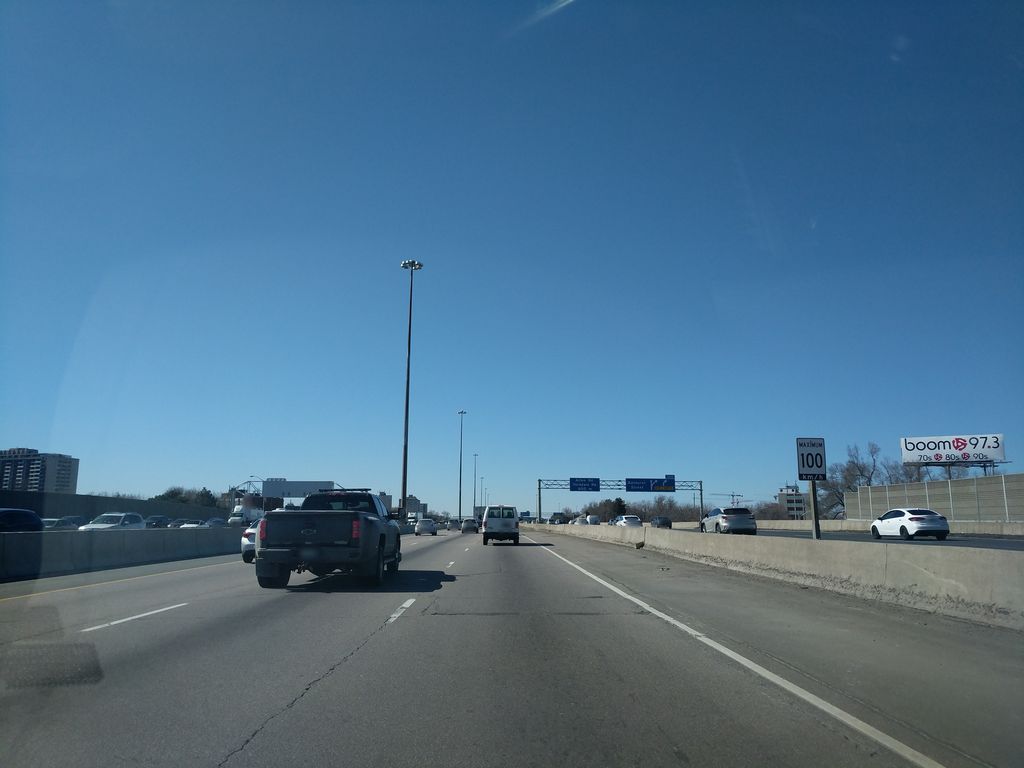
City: toronto